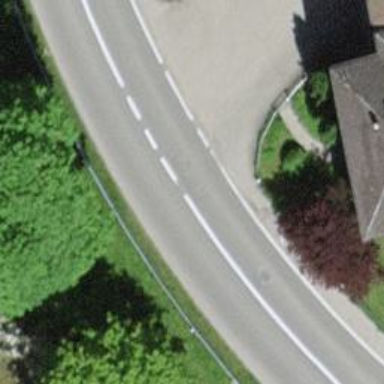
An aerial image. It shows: Tertiary road with asphalt surface.